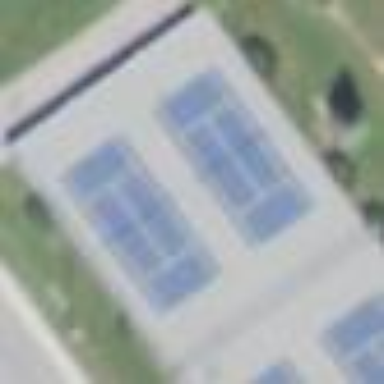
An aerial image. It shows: Tennis court on pitch.